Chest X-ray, AP view. Patient: 58 years old, sex M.
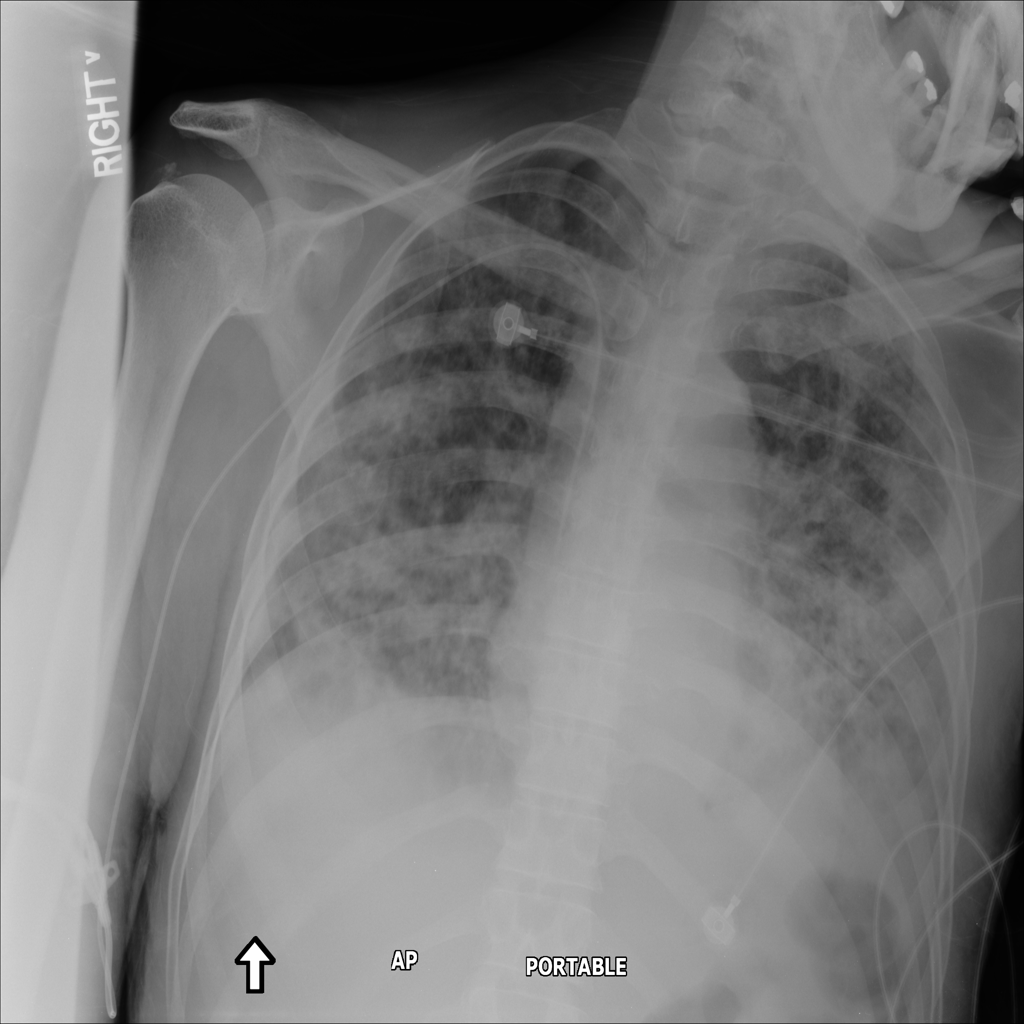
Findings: Effusion